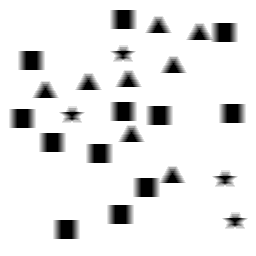
Squares: 12
Triangles: 8
Stars: 4
Total shapes: 24